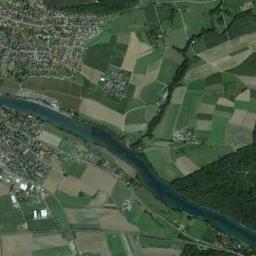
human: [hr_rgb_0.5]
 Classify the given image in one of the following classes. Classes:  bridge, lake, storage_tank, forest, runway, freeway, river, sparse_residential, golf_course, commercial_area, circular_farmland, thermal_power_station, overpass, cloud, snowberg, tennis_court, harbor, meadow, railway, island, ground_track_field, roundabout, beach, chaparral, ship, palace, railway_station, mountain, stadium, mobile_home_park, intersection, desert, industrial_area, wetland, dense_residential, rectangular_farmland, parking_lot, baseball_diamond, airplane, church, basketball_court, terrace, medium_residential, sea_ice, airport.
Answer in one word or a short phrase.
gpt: river